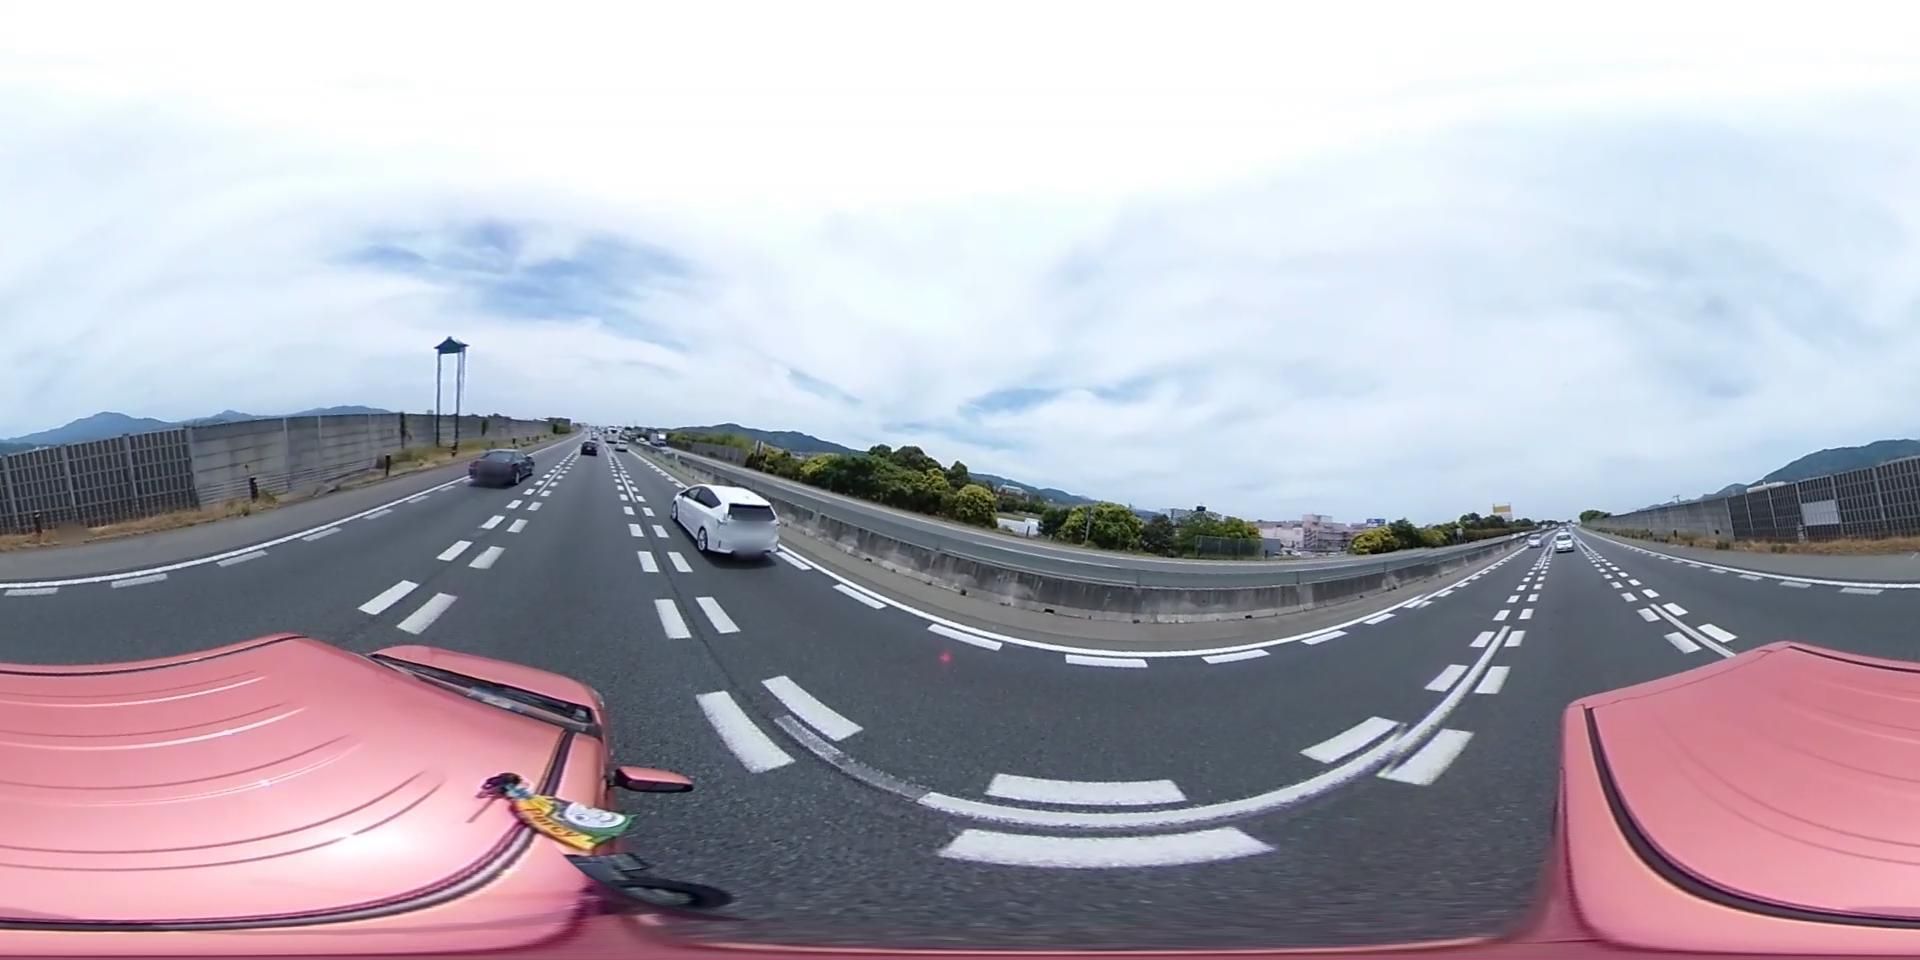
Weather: cloudy
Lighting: day
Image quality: good
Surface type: cycling surface
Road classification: track, unclassified
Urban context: urban centre
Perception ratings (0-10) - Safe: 0.69, Lively: 2.35, Beautiful: 5.67, Boring: 3.44, Depressing: 4.95, Wealthy: 2.72